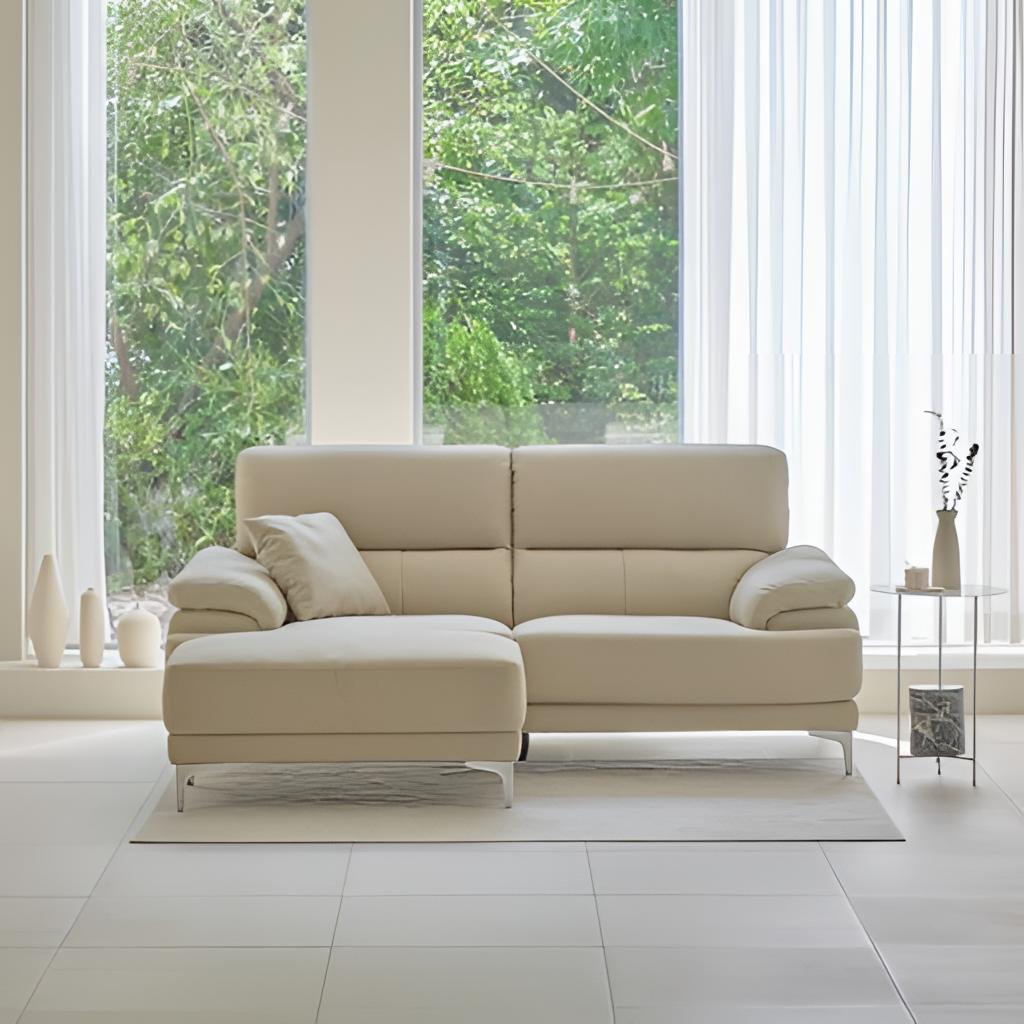
leather sectional sofa, living room, tile flooring, with large square pattern, white paint wallpaper, with solid pattern, contemporary